Interaction volume radius: 5 \u00c5
Interaction volume height: 20 \u00c5
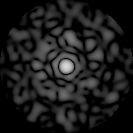
Disorder parameter: 0.87